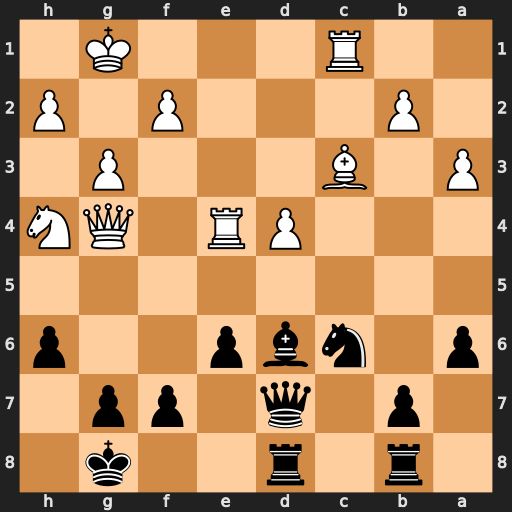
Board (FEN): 1r1r2k1/1p1q1pp1/p1nbp2p/8/3PR1QN/P1B3P1/1P3P1P/2R3K1
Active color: b
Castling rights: -
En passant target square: -
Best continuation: f5 Qg6 fxe4